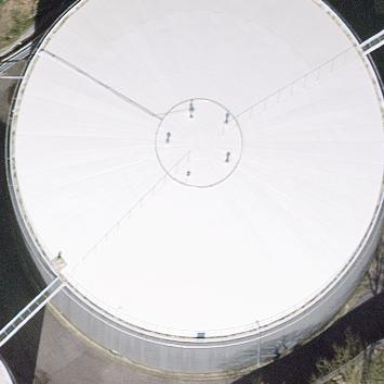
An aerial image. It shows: Industrial building with storage tank.